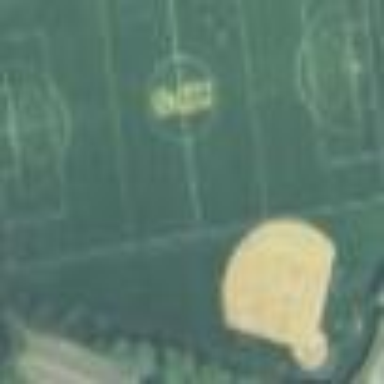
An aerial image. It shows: Baseball pitch for leisure land.